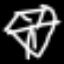
Label: diamond